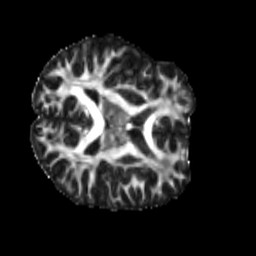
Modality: FA
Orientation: axial
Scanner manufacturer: siemens
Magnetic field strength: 3 T
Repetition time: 4 s
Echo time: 0.0594 s